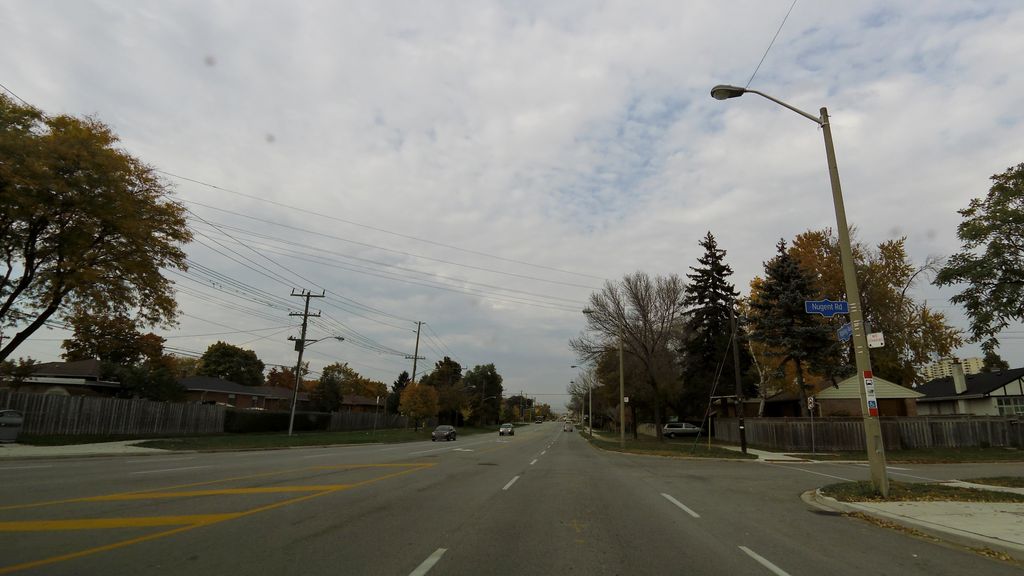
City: toronto